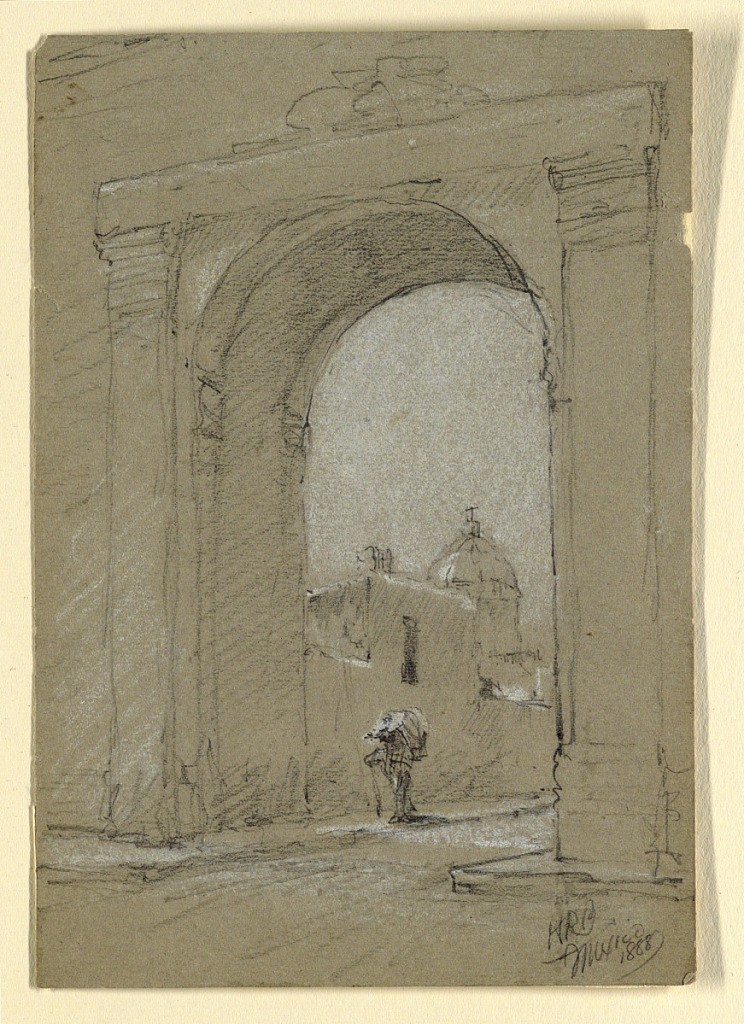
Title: A town gate in Mexico.
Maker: Howard Russell Butler, American, 1856 - 1934
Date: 1888
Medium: Black. brown, white crayons. Grey paper.
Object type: Drawing
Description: Verticle rectangle. Oblique view of a gate in a wall of a sidewalk in a street with a church. A man carrying a burden walks out. Written in the lower right corner: HRB / Mexico / 1888.